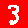
Digit: 3